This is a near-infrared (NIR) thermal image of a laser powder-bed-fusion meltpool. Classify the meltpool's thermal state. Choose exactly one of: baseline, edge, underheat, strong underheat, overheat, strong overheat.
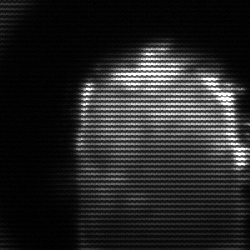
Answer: baseline